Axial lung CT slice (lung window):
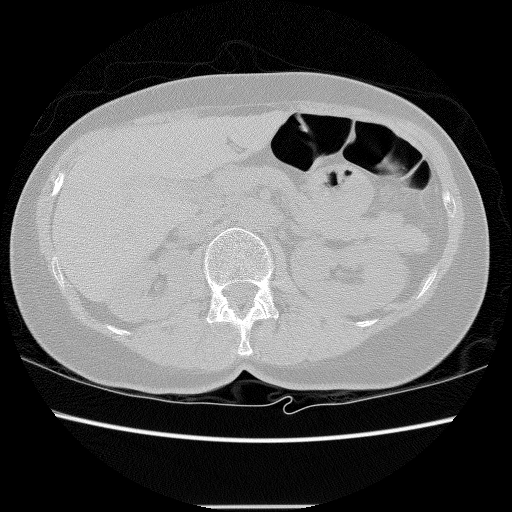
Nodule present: no